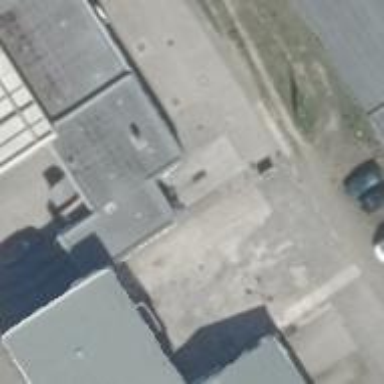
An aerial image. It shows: Road leading to car wash service.